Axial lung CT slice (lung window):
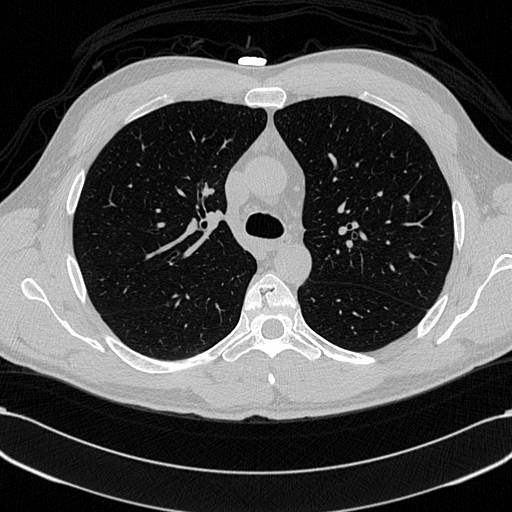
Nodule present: no